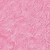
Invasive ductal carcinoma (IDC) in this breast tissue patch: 0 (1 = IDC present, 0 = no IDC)